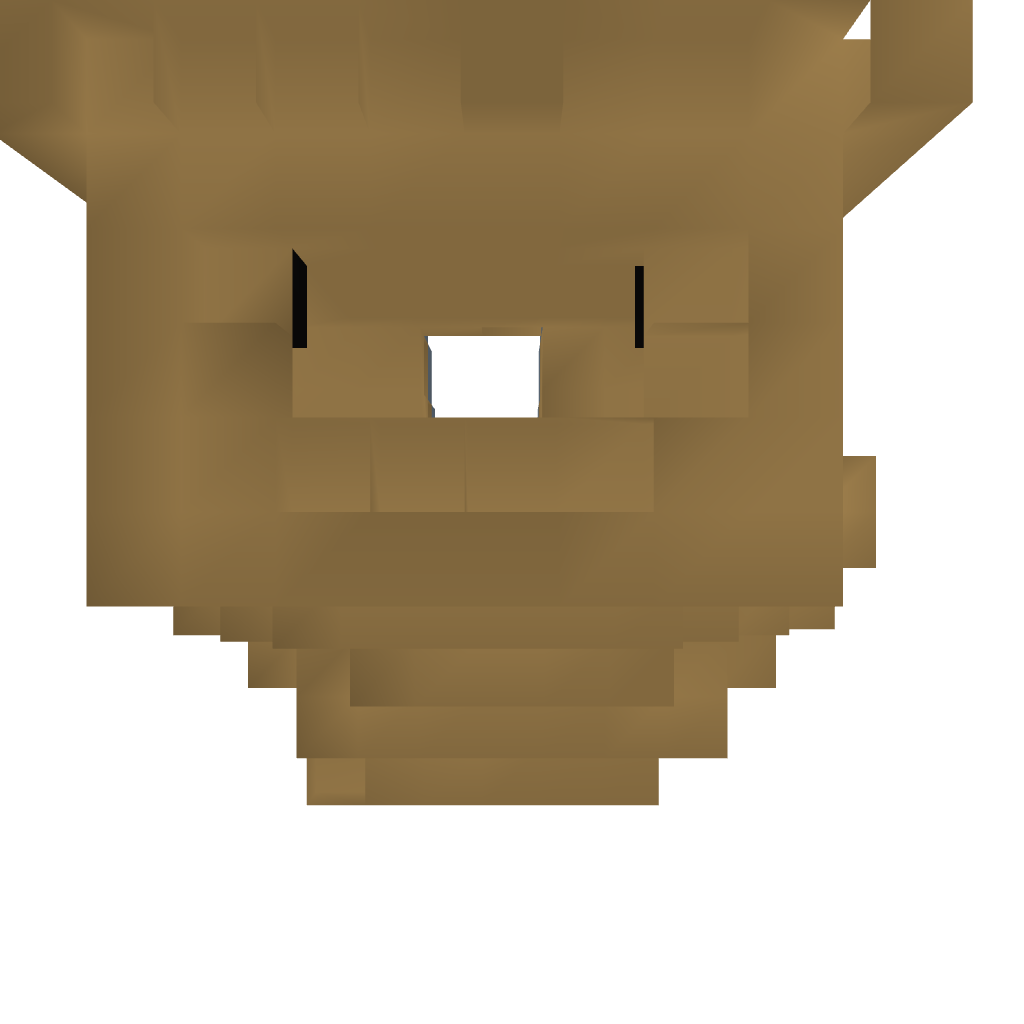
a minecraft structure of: Pirate Boat